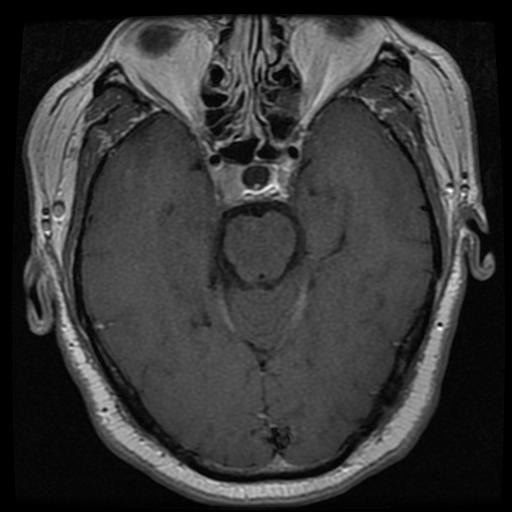
Label: pituitary